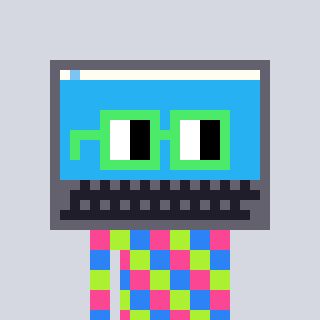
a pixel art character with square light green glasses, a laptop-shaped head and a bluegrey-colored body on a cool background